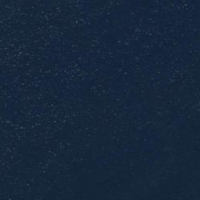
EUNIS habitat code: 14
Species observed at this site:
Tachybaptus ruficollis
Certhia brachydactyla
Podiceps grisegena
Corvus corone
Podiceps cristatus
Fulica atra
Alcedo atthis
Dendrocopos major
Turdus viscivorus
Aegithalos caudatus
Sylvia atricapilla
Hippolais polyglotta
Muscicapa striata
Phylloscopus collybita
Poecile palustris
Luscinia megarhynchos
Gallinula chloropus
Erithacus rubecula
Pica pica
Phoenicurus ochruros
Garrulus glandarius
Columba livia
Sitta europaea
Saxicola rubicola
Picus viridis
Corvus corax
Acrocephalus scirpaceus
Motacilla cinerea
Riparia riparia
Cyanistes caeruleus
Anas platyrhynchos
Sturnus vulgaris
Chloris chloris
Troglodytes troglodytes
Streptopelia decaocto
Aythya fuligula
Fringilla coelebs
Passer domesticus
Lanius collurio
Ptyonoprogne rupestris
Passer montanus
Turdus merula
Carduelis carduelis
Columba palumbus
Phalacrocorax carbo
Parus major
Hirundo rustica
Upupa epops
Milvus migrans
Turdus pilaris
Sterna hirundo
Motacilla alba